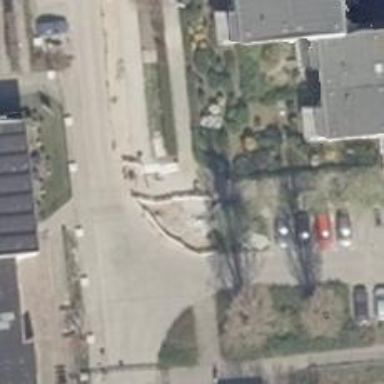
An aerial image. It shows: Sidewalk.